Interaction volume radius: 10 \u00c5
Interaction volume height: 15 \u00c5
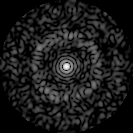
Disorder parameter: 0.8453